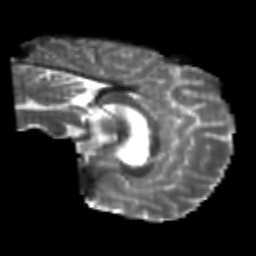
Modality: T2w
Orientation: sagittal
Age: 22
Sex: male
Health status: healthy
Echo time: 0.074 s